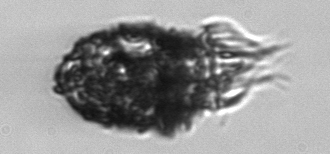
Label: Stenosemella_pacifica